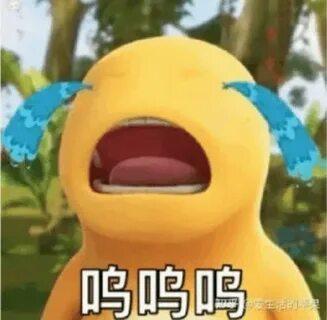
Label: nailong